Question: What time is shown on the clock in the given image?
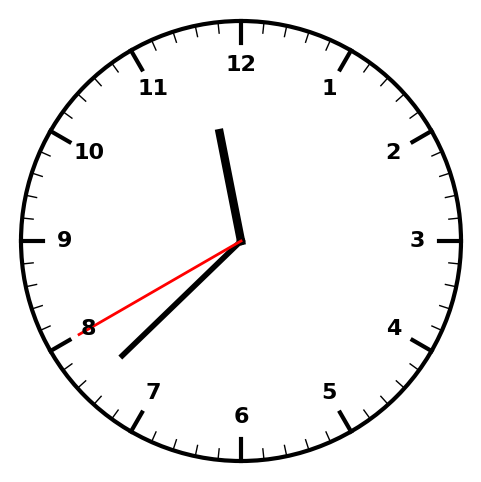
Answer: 11:37:40